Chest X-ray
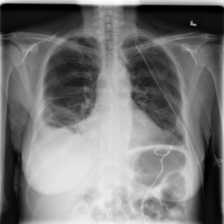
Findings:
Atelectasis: positive
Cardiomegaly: negative
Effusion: negative
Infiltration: negative
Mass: negative
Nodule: negative
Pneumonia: negative
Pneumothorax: negative
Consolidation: negative
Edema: negative
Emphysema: negative
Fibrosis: negative
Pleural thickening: positive
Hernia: negative